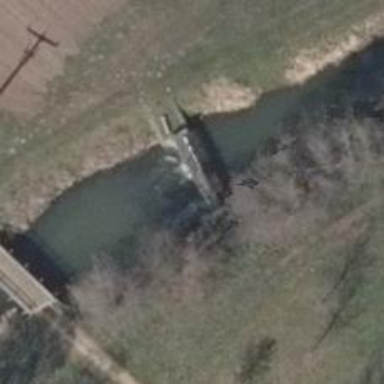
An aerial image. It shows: Weir in waterway.